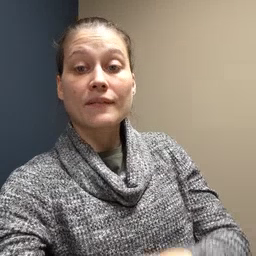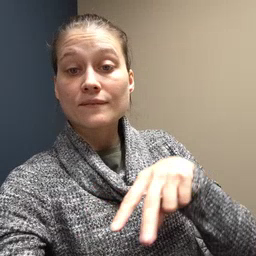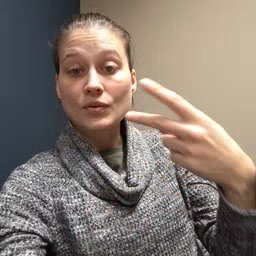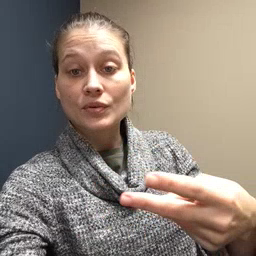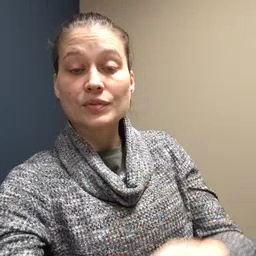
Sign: fall